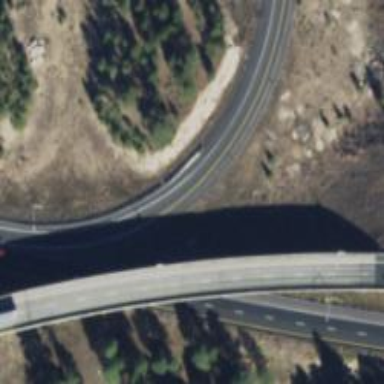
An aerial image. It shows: Asphalt motorway link.